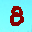
Label: 8